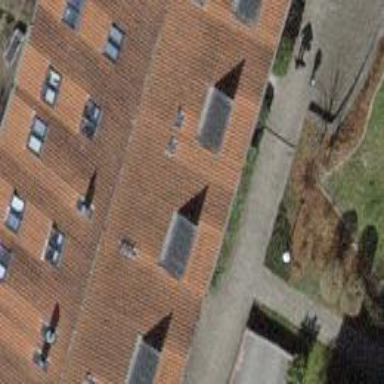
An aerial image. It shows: Residential building.